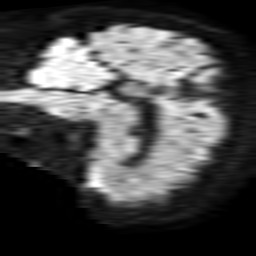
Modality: TRACE
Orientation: sagittal
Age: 62
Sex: male
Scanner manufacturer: philips
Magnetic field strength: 1.5 T
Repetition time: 3.395 s
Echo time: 0.06922 s